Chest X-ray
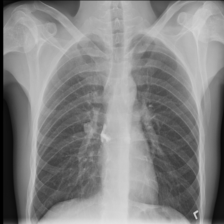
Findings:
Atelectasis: negative
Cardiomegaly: negative
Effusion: negative
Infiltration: negative
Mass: negative
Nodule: negative
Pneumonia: negative
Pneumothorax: negative
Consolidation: negative
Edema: negative
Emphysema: negative
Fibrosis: negative
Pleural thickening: negative
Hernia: negative